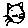
Label: cat